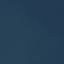
Label: SeaLake